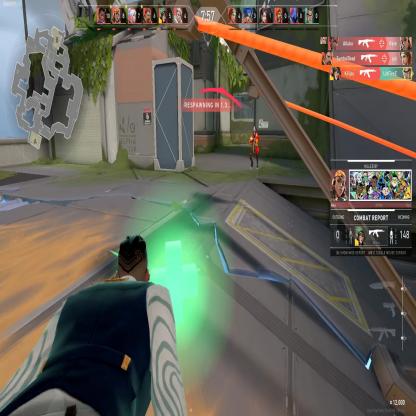
Label: enemy